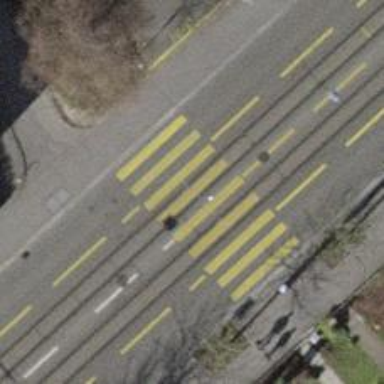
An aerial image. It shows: Tram crossing on the railway.